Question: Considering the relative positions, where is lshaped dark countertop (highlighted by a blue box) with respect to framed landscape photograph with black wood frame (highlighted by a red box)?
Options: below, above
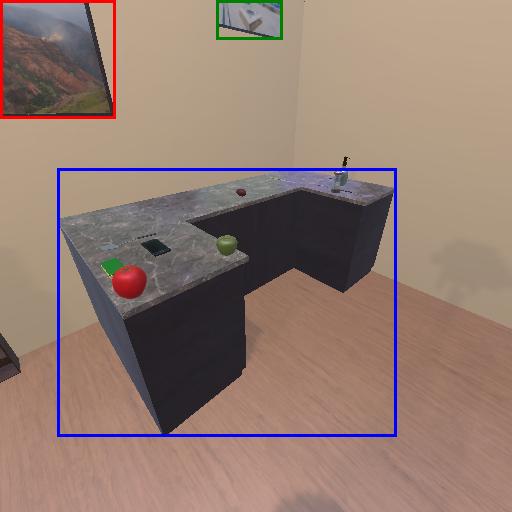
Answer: below